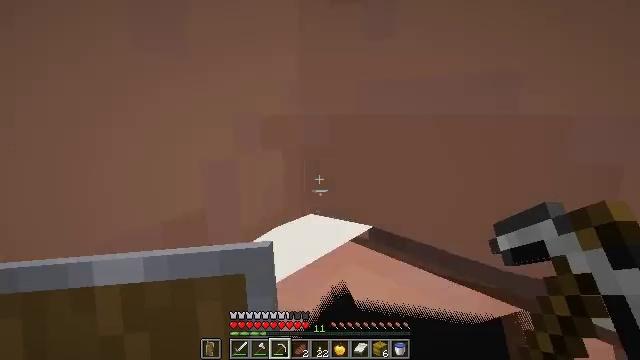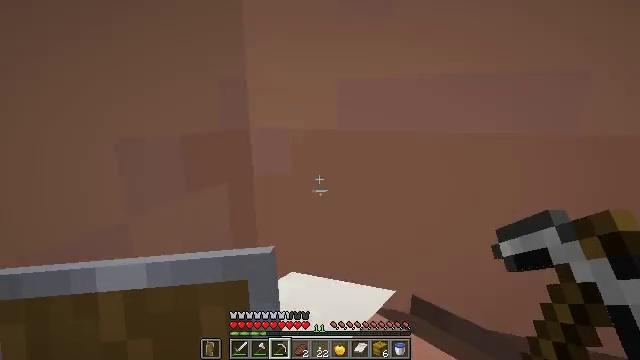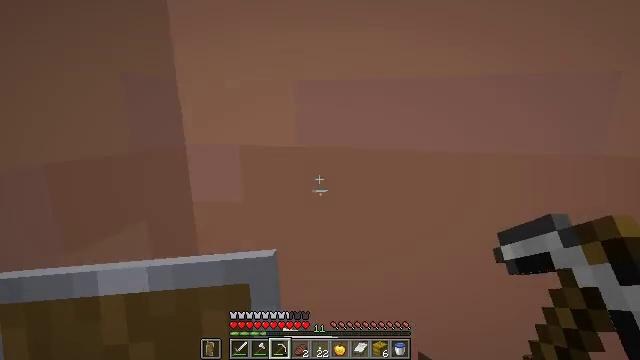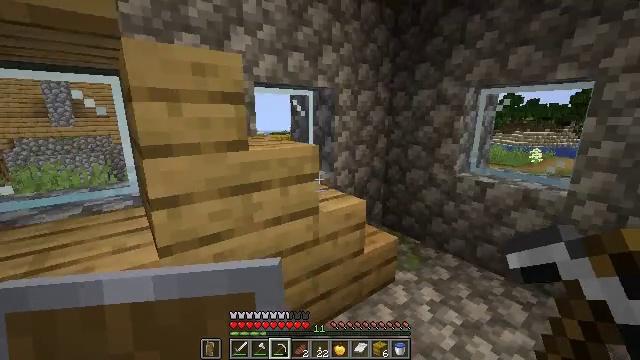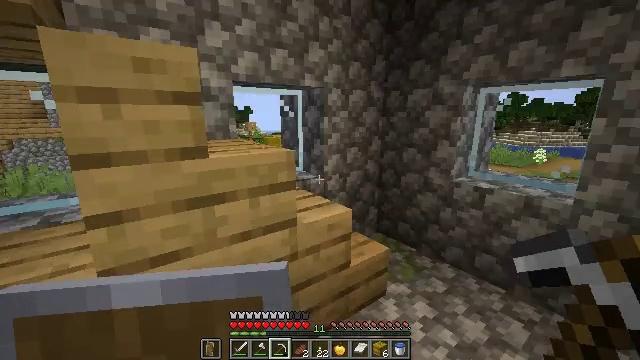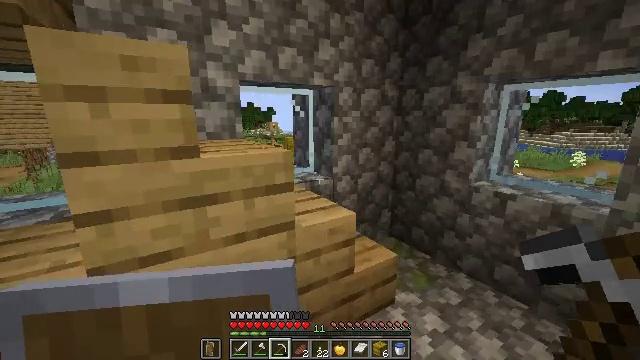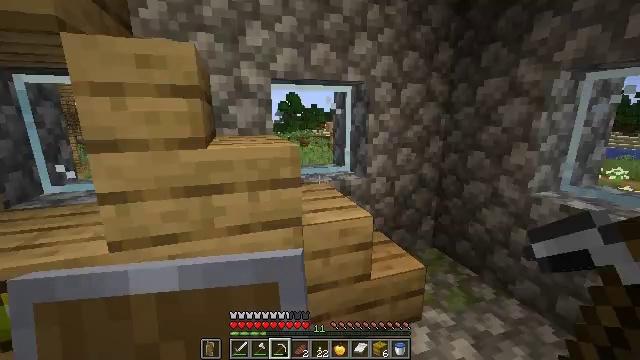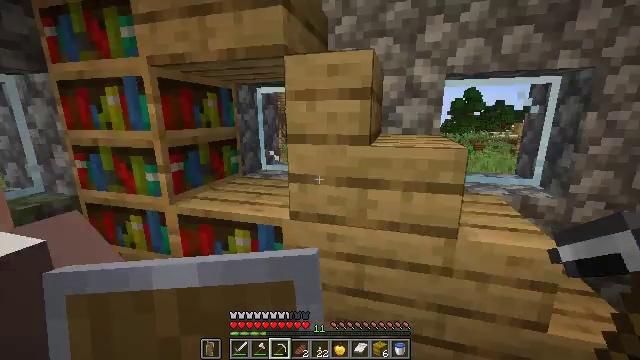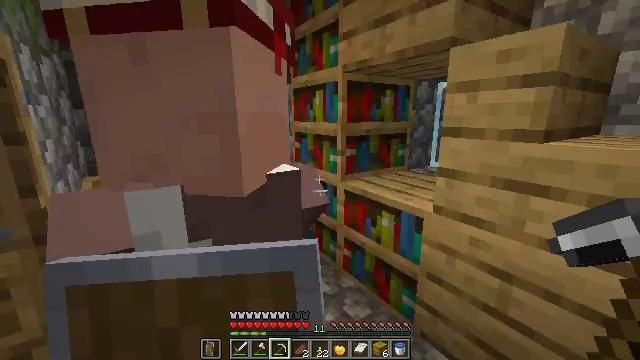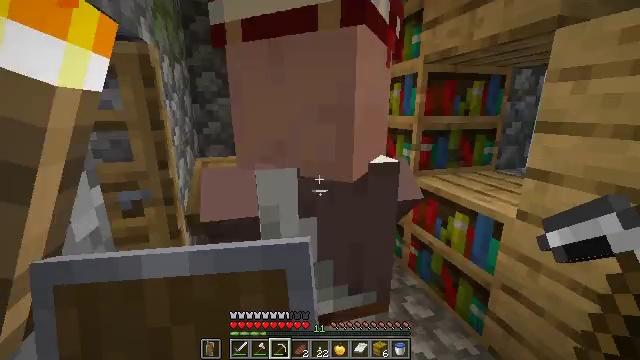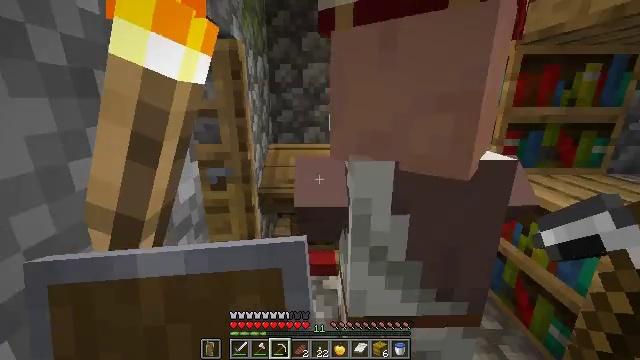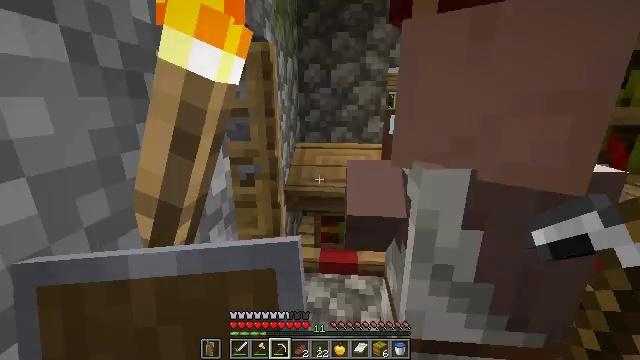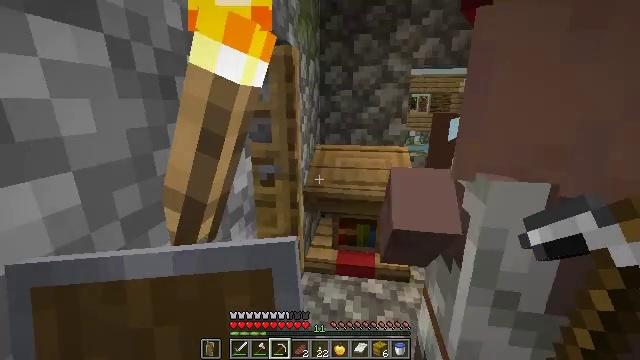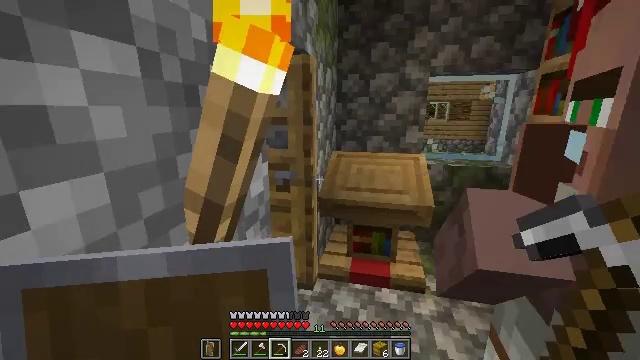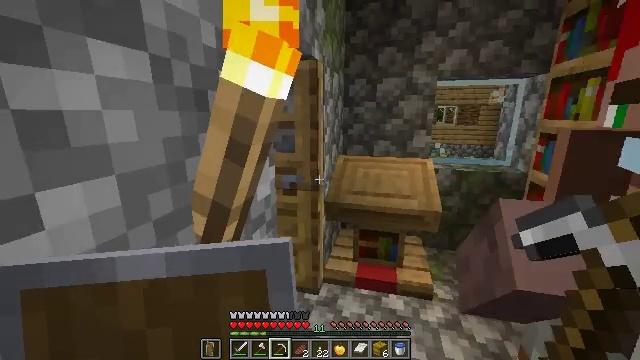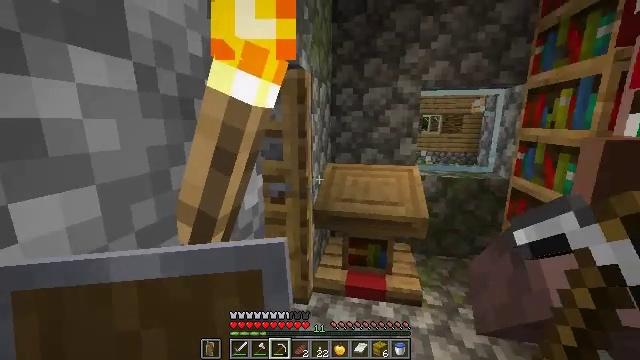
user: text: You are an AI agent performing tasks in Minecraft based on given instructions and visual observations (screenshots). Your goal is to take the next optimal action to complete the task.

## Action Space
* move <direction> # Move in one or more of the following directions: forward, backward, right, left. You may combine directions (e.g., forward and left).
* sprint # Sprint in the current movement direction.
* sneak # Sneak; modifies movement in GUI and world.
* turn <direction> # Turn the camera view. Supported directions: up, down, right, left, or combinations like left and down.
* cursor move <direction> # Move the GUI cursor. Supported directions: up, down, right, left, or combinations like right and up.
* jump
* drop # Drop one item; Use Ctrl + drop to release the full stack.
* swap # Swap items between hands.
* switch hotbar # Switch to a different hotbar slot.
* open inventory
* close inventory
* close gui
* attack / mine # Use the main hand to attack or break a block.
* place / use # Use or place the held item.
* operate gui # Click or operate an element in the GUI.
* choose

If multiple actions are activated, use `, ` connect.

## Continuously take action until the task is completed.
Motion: motion action
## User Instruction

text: Mine the blast furnace.
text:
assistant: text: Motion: move forward and move right
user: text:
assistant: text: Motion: move forward and move right
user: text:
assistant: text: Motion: move forward and move right
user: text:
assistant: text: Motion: move right
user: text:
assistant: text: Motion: move right, turn left
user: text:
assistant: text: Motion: move right, turn left
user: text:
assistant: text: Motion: move right, turn left
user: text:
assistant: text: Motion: turn left
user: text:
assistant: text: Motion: turn left and down
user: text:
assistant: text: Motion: turn left and down
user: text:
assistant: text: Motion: turn left
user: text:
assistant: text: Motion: turn left
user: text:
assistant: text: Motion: turn left and up
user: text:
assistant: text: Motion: turn left
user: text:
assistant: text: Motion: turn right and up
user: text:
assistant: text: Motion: turn right and up
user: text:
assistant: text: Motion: turn right
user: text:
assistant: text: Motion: turn right
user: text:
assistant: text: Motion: turn right and down
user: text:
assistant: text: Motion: turn right and down
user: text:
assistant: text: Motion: turn right and down
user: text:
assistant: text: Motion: use / place
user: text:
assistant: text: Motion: use / place
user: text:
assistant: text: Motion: use / place
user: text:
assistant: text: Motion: use / place
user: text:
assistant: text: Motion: no_op
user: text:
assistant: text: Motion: no_op
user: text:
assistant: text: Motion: no_op
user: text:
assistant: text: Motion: no_op
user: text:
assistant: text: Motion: no_op